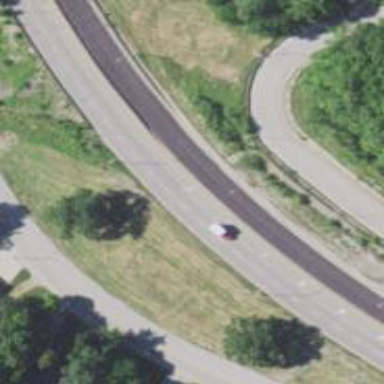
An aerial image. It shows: Asphalt road classified as trunk highway.